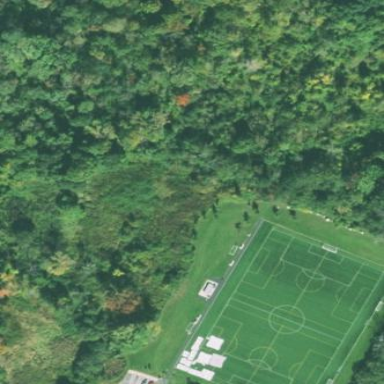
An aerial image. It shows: Soccer pitch for leisureland activities.